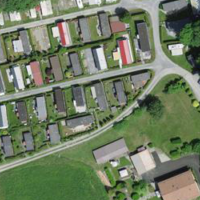
EUNIS habitat code: 55
Species observed at this site:
Euphorbia lathyris